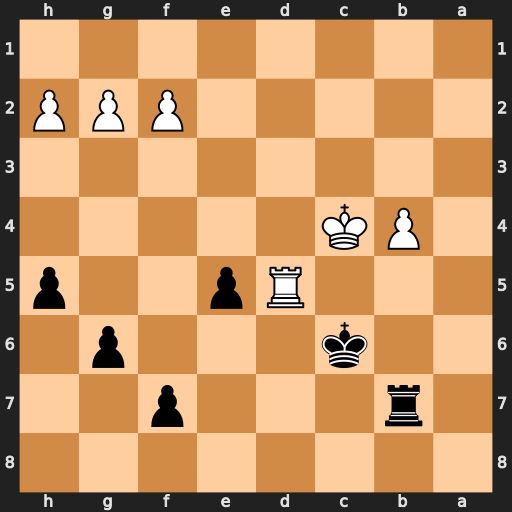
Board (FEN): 8/1r3p2/2k3p1/3Rp2p/1PK5/8/5PPP/8
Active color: b
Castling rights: -
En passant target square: -
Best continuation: Rxb4+ Kxb4 Kxd5